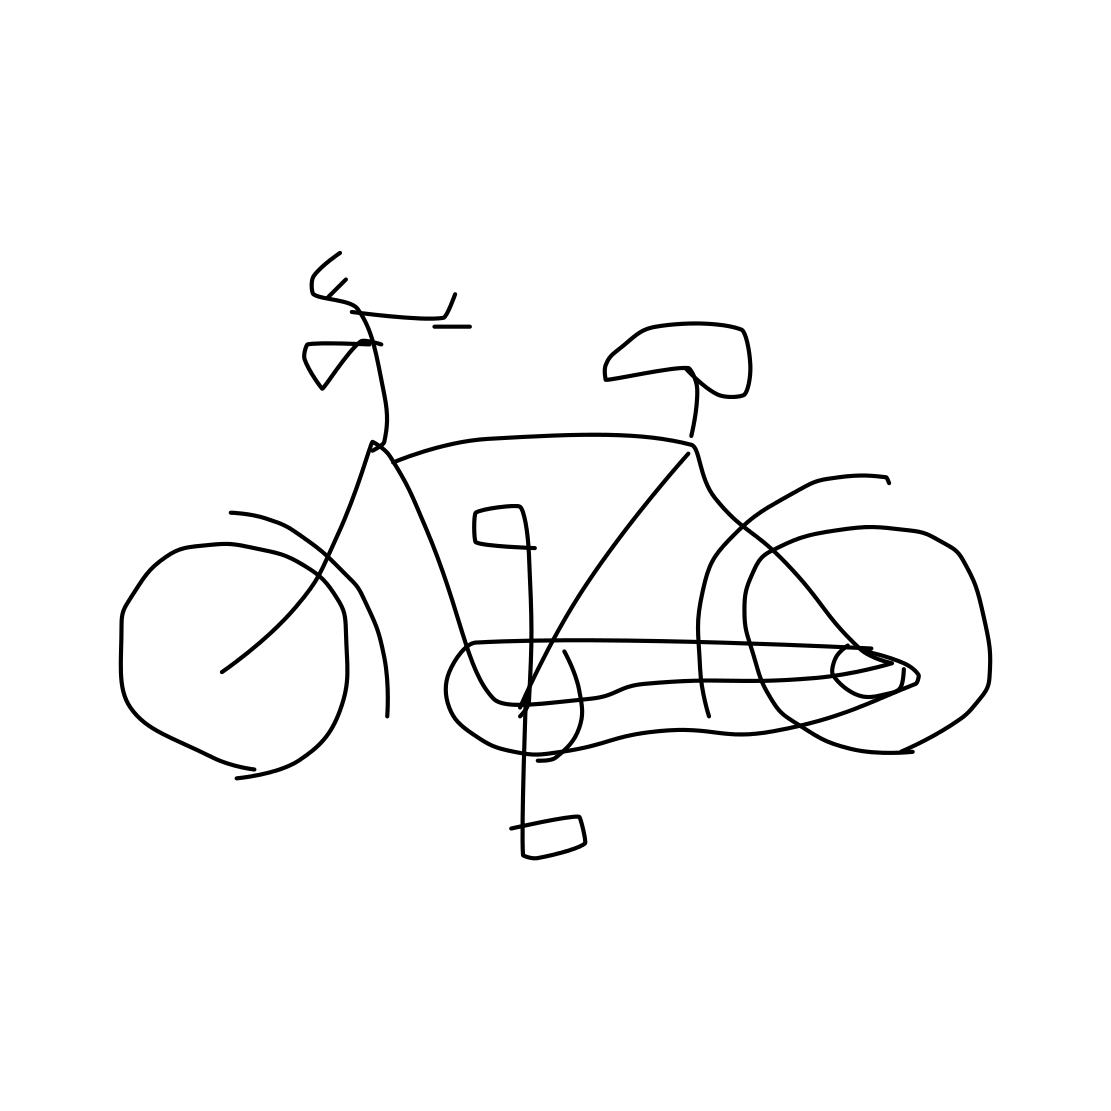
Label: bicycle